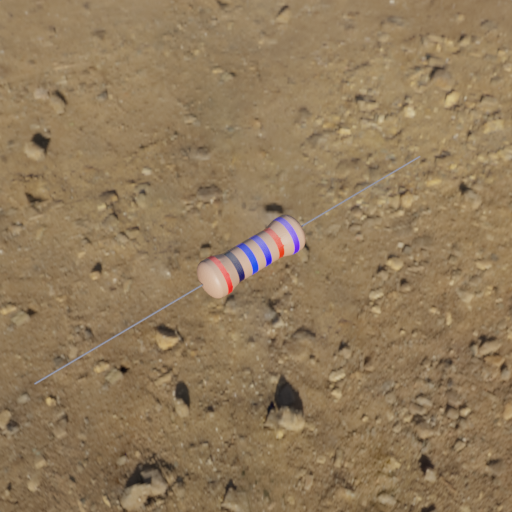
Resistor colour bands (in order): red, black, blue, blue, red, blue